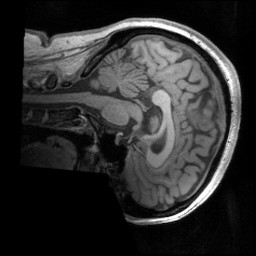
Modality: T1w
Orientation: sagittal
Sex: female